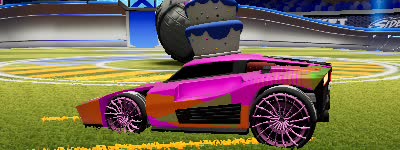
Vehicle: breakout